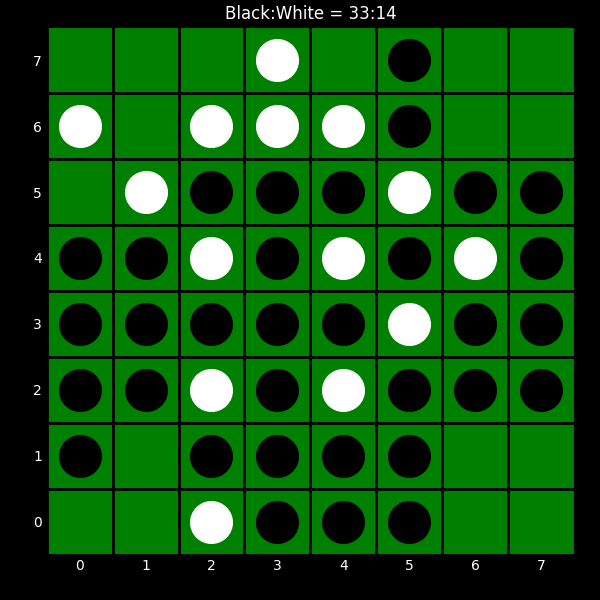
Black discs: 33
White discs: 14